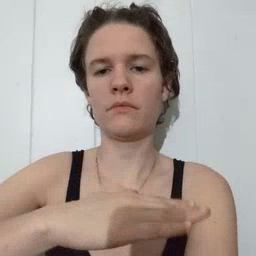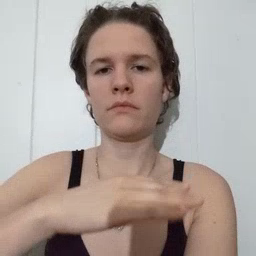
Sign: table